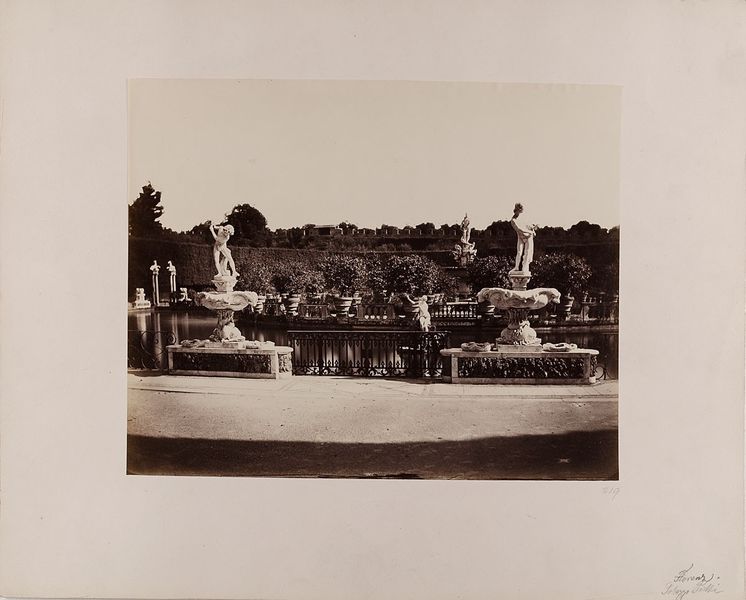
Titel: Palazzo Pitti, Florenz
Künstler: Alphonse Bernoud
Standort: Hamburg
Institution: Museum für Kunst und Gewerbe Hamburg
Schlagwörter: brunnen, foto, fotografie, photographie, photo, statuen, boboli, albumin, parks, lichtbild, reisefotografie, giardino, schwarzweißpositivverfahren, silbersalzverfahren, schwarzweißfotografie, reisephotographie, albuminpapier, denkmäler, türme, gärten, gartenskulpturen, okeanos